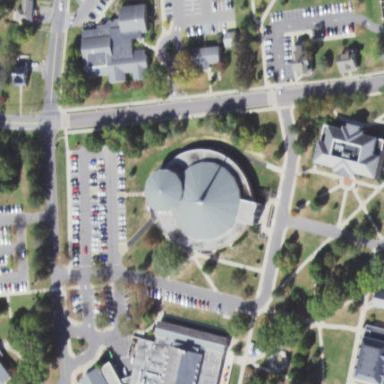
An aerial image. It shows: There is theatre building.